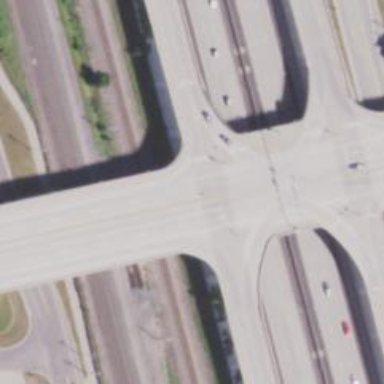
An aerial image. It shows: Bridge on motorway link.